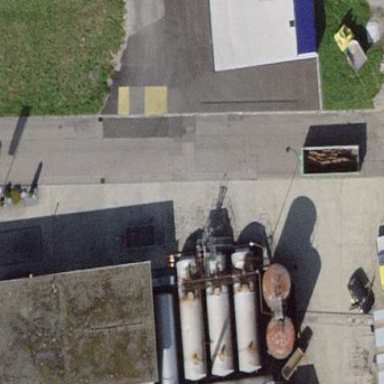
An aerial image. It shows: Building with storage tank.